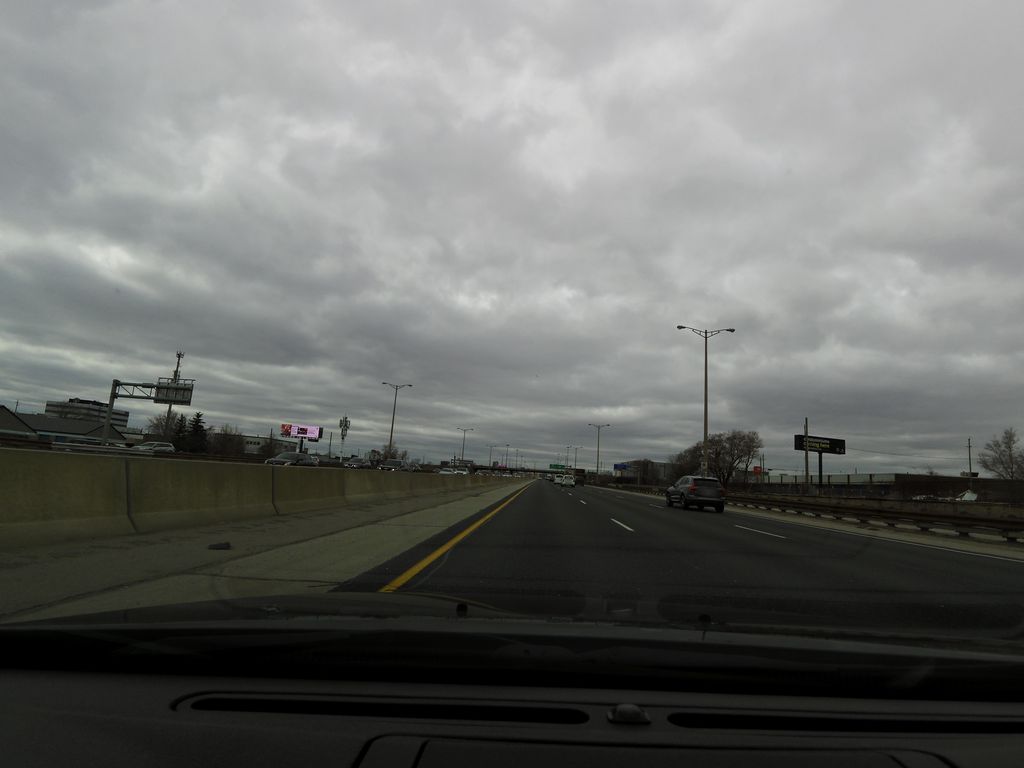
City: toronto